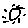
Label: sun